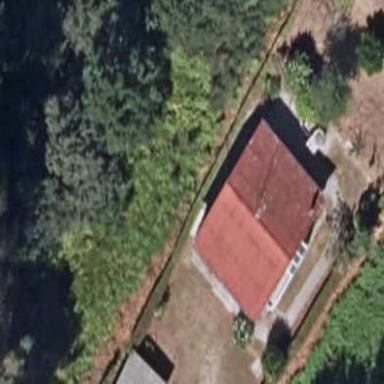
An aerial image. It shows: Simple house.